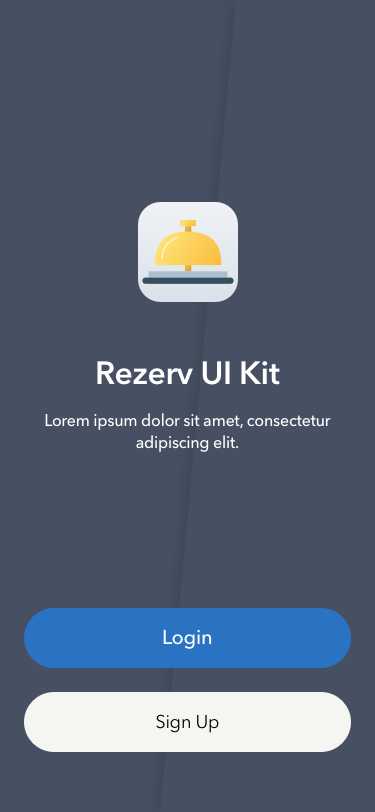
Text in this UI design:
Rezerv UI Kit
Lorem ipsum dolor sit amet, consectetur adipiscing elit.